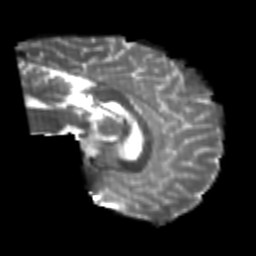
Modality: T2w
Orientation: sagittal
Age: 25
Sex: male
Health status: healthy
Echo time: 0.074 s